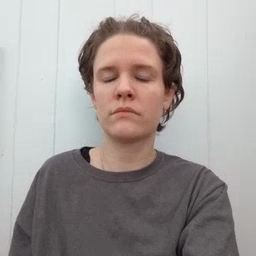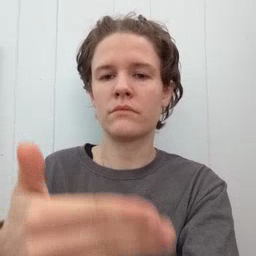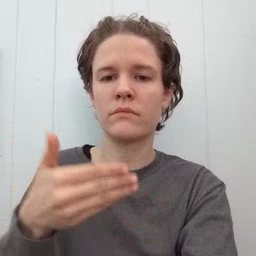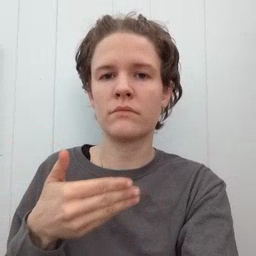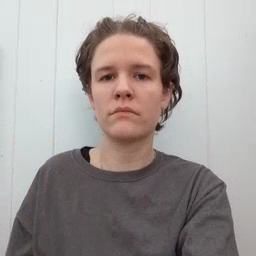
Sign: before